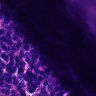
Metastatic tissue present: no